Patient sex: M
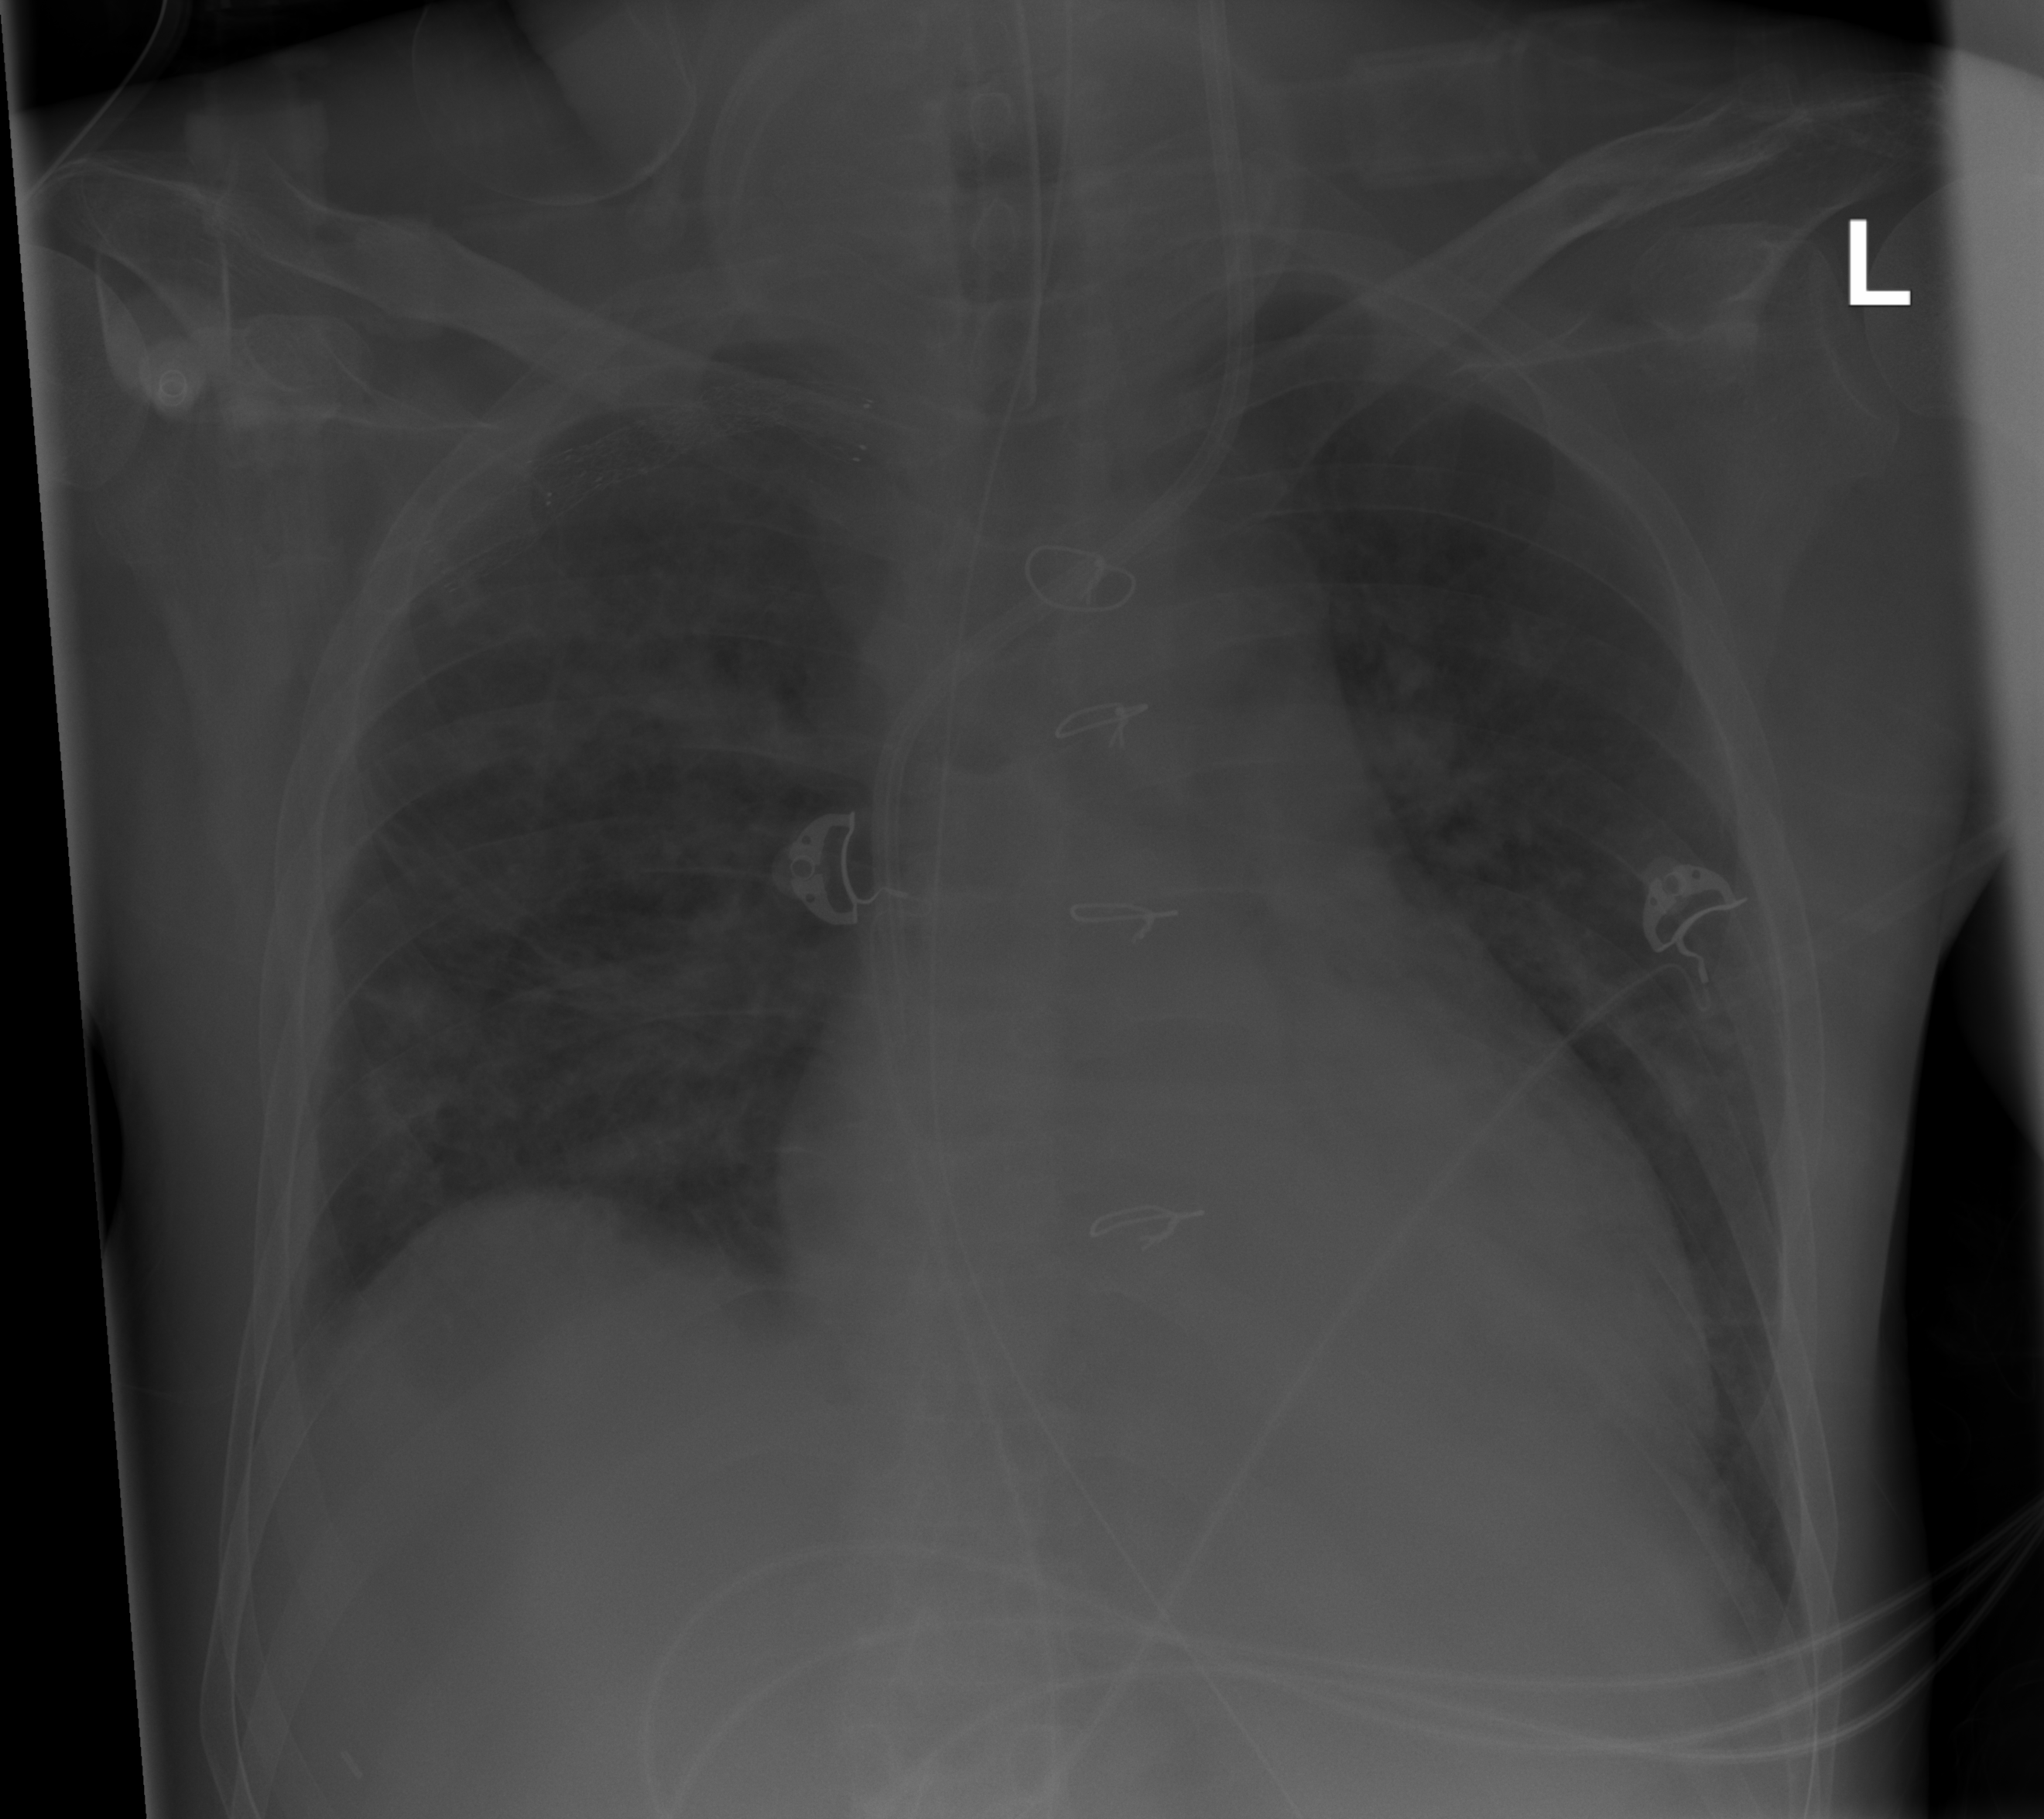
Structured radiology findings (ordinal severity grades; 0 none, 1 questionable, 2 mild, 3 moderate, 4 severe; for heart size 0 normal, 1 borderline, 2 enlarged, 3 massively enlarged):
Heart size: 2
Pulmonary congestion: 2
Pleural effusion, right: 2
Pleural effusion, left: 0
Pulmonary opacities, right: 2
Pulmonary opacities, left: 2
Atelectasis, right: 2
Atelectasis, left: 2